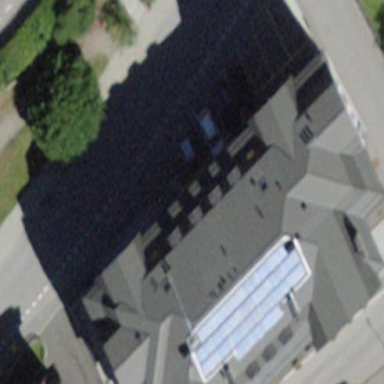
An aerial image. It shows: Hotel building.